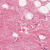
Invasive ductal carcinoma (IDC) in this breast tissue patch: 0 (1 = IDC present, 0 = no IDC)